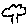
Label: tree